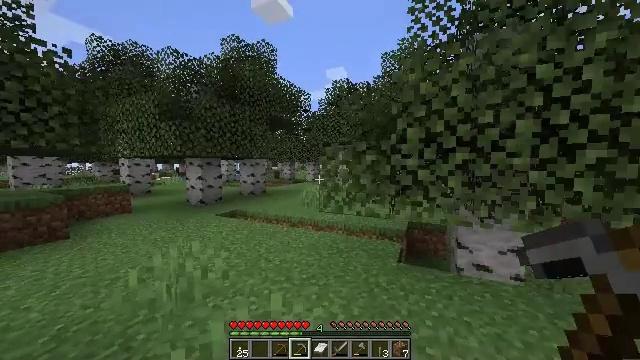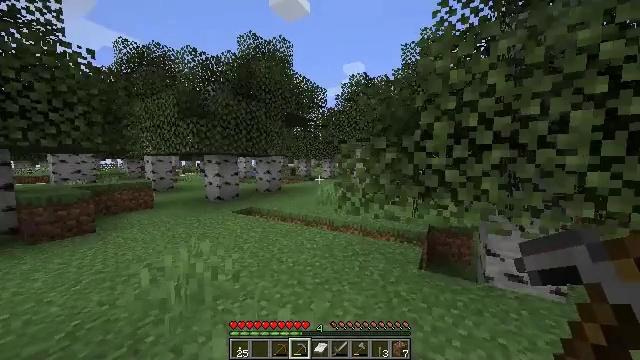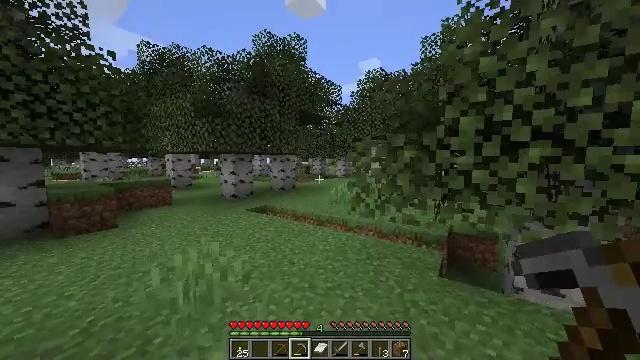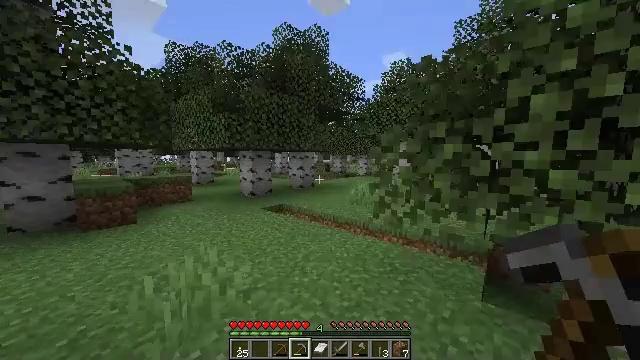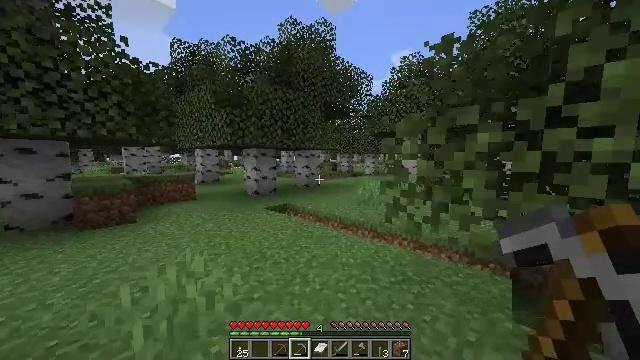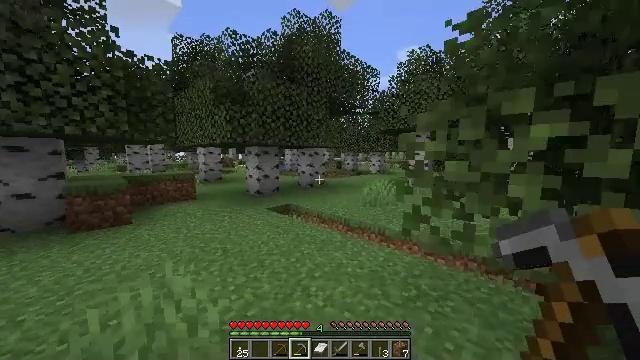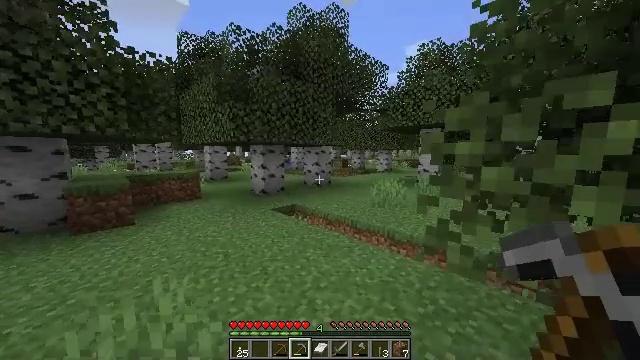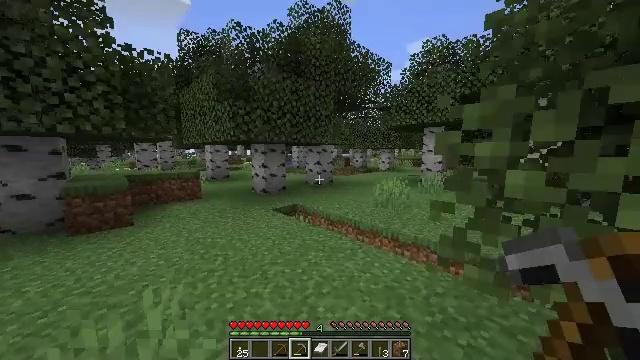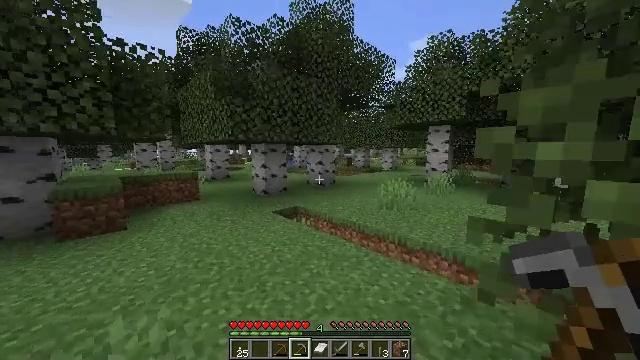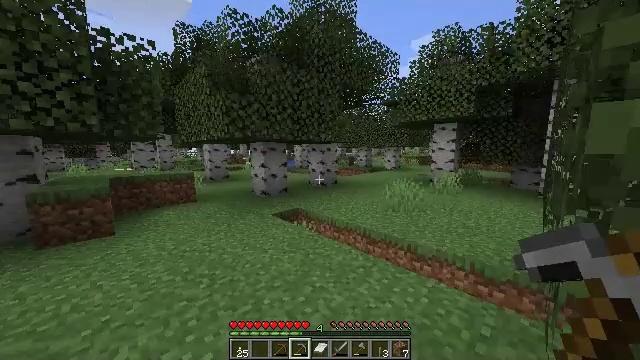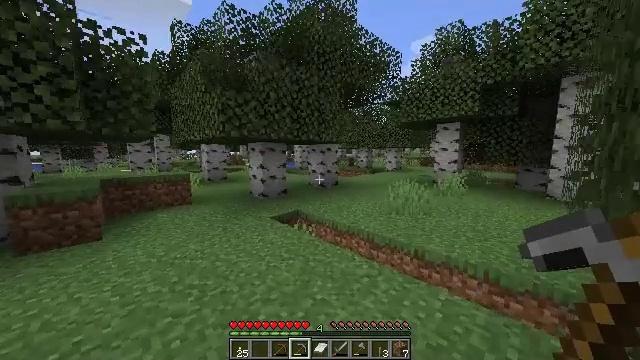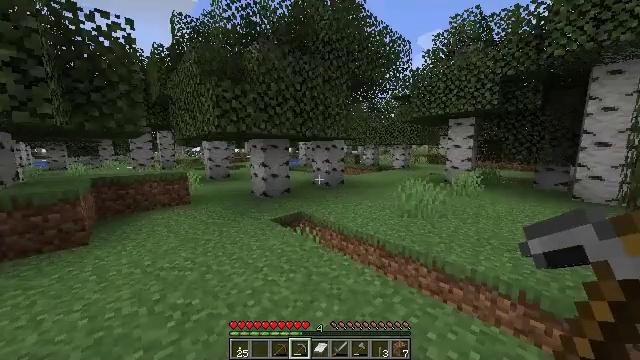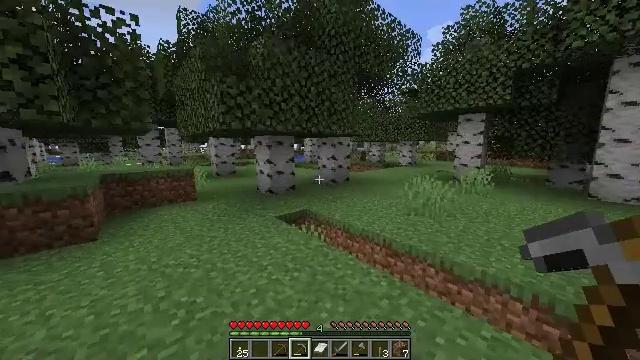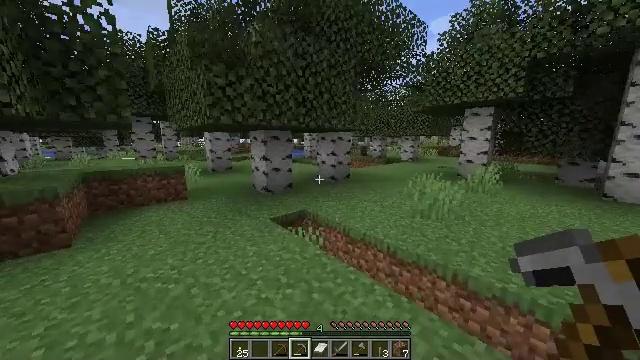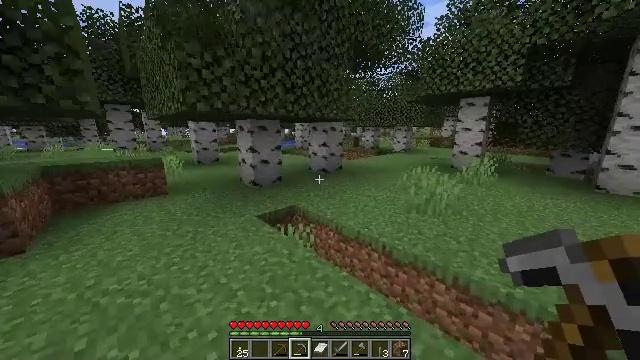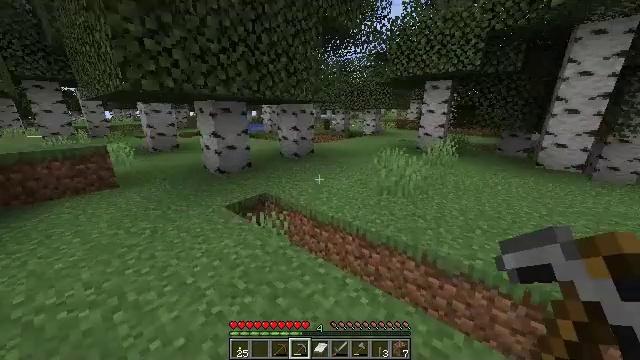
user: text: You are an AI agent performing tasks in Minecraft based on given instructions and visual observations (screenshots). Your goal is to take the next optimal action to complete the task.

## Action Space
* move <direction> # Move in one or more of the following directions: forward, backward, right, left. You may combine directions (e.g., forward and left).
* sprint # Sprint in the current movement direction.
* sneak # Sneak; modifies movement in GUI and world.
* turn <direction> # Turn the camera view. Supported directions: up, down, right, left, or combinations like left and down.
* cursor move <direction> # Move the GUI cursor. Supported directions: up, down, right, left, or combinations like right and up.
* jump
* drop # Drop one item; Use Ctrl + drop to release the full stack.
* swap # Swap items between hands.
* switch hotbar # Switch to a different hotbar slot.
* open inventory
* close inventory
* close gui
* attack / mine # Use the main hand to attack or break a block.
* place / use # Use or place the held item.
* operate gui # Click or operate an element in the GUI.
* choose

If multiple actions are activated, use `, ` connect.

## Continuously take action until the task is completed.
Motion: motion action
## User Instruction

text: Break the sugar cane.
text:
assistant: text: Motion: move forward, sprint, turn left
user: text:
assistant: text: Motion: move forward, sprint, turn left
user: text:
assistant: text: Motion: move forward, sprint, turn left
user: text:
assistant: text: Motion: move forward, sprint, turn left
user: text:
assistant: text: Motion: move forward, sprint, turn left
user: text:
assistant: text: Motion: move forward, sprint, turn left
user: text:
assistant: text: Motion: move forward, sprint
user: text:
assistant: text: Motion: move forward, sprint
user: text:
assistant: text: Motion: move forward, sprint
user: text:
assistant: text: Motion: move forward, sprint
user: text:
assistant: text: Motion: move forward, sprint, turn left
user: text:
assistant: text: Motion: move forward, sprint, turn left
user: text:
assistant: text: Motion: move forward, sprint, turn down
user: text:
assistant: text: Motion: move forward, sprint, turn right and down
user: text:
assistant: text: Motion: turn right and down
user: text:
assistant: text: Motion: turn right and down
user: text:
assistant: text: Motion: turn right and down
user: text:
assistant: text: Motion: turn right
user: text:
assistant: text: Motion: turn right
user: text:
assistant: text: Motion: turn right
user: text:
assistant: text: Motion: turn right
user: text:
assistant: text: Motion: turn right and down
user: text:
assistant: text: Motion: turn right and down
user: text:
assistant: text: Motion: turn right
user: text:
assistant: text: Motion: no_op
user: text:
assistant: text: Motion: no_op
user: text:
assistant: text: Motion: no_op
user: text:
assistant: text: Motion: no_op
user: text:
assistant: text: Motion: turn left
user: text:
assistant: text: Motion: turn left and up